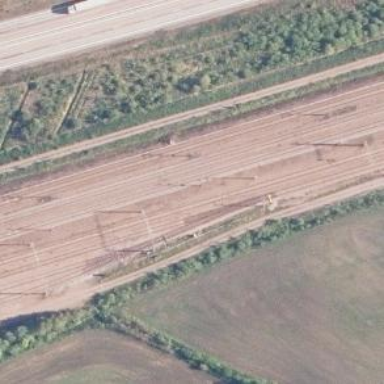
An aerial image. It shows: Wedge is used for the railway derail.